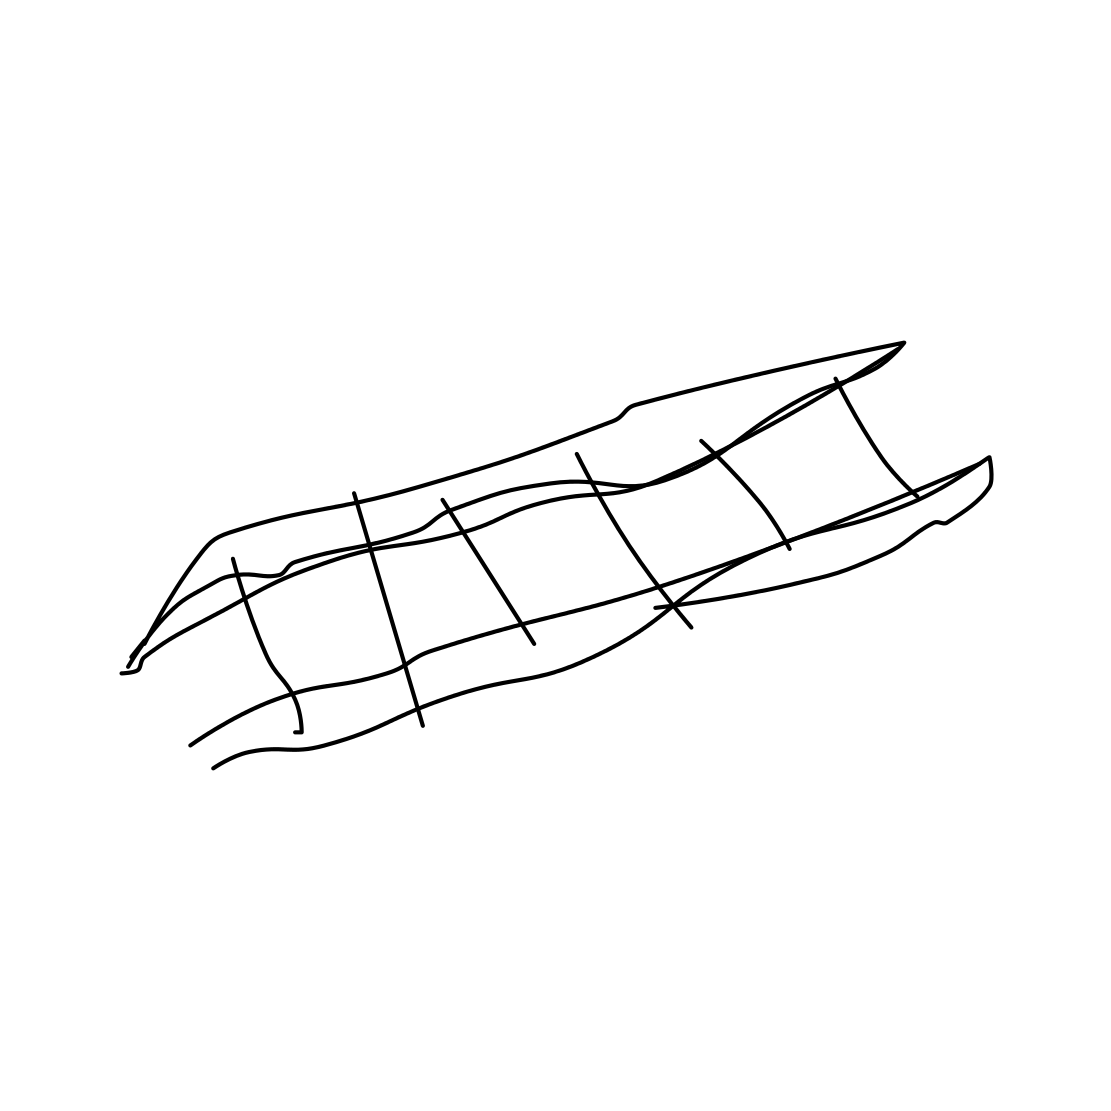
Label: ladder